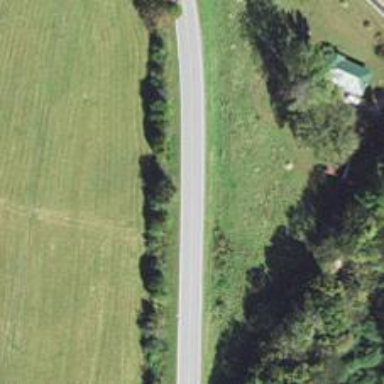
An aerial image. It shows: Secondary road.